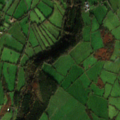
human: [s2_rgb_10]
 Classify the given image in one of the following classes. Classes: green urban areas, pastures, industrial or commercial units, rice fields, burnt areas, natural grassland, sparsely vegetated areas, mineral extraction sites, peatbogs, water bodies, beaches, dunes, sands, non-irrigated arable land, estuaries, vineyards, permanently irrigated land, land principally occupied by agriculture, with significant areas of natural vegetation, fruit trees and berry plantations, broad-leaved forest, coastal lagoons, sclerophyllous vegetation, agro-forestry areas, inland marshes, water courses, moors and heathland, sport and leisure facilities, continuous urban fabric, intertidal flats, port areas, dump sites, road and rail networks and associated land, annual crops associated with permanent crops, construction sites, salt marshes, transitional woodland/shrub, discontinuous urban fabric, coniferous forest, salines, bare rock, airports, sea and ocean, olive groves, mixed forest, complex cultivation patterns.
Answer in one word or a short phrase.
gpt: pastures, transitional woodland/shrub